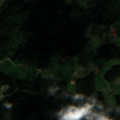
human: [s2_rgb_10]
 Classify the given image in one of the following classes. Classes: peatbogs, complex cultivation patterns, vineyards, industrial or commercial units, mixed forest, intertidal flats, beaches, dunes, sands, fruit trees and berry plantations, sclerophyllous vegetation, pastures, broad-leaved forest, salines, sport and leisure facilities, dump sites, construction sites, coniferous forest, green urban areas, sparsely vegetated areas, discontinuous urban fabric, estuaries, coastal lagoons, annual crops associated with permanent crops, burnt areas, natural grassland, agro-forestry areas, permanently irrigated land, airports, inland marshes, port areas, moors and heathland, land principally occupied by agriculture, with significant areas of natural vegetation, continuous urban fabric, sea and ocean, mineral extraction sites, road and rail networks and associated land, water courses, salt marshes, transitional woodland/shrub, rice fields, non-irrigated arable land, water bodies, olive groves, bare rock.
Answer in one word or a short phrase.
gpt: pastures, land principally occupied by agriculture, with significant areas of natural vegetation, mixed forest